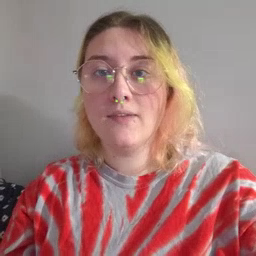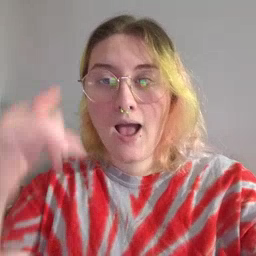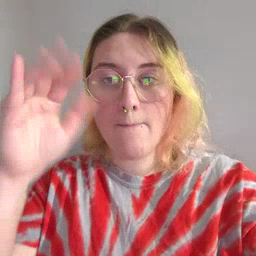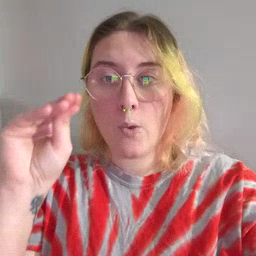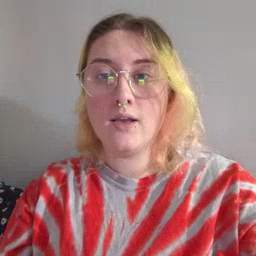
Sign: cowboy